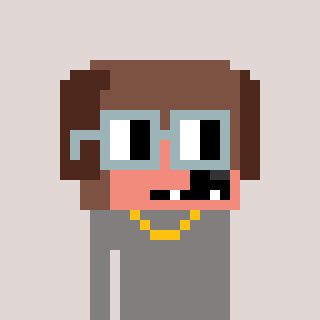
a pixel art character with square dark gray glasses, a dog-shaped head and a bluegrey-colored body on a warm background